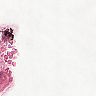
Metastatic tissue present: no